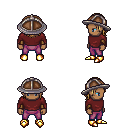
a pixel art fantasy rpg character, male body template, human, dark skin, maroon long-sleeve shirt, magenta pants, blonde long bangs hairstyle, chain helm, cloth bracers, gold boots, four views (front, back, left, right), 2x2 character sprite sheet, small pixel art, hard edges, no anti-aliasing